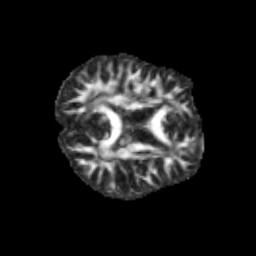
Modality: FA
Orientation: axial
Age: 11
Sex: female
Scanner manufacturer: siemens
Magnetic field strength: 3 T
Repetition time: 3.8 s
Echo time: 0.07 s